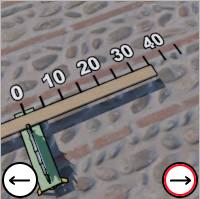
Task: length
Answer: 35
First scale value: 10.0